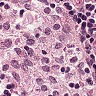
Metastatic tissue present: no